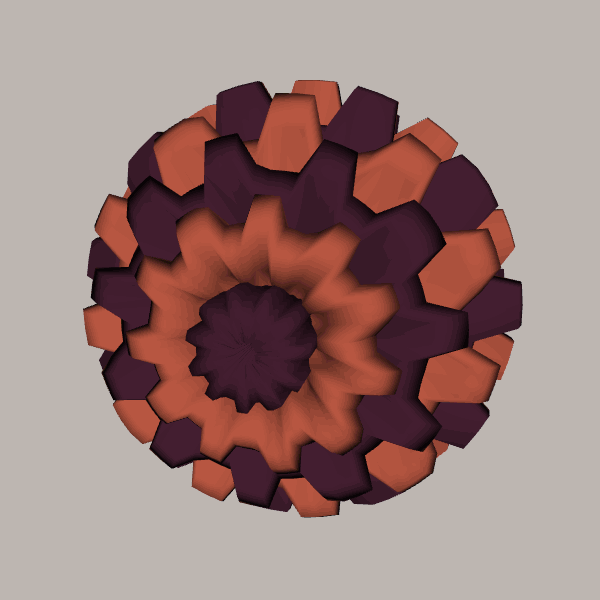
Background: light